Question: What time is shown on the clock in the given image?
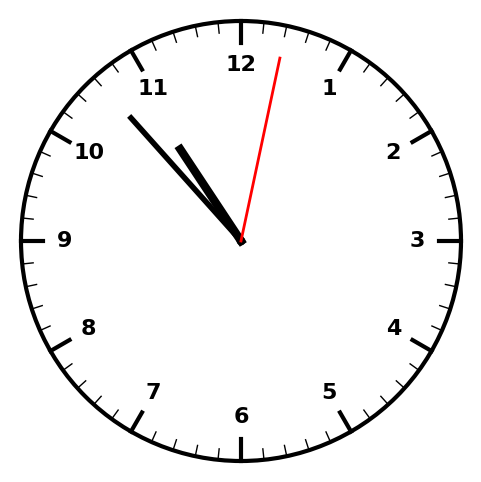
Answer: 10:53:02